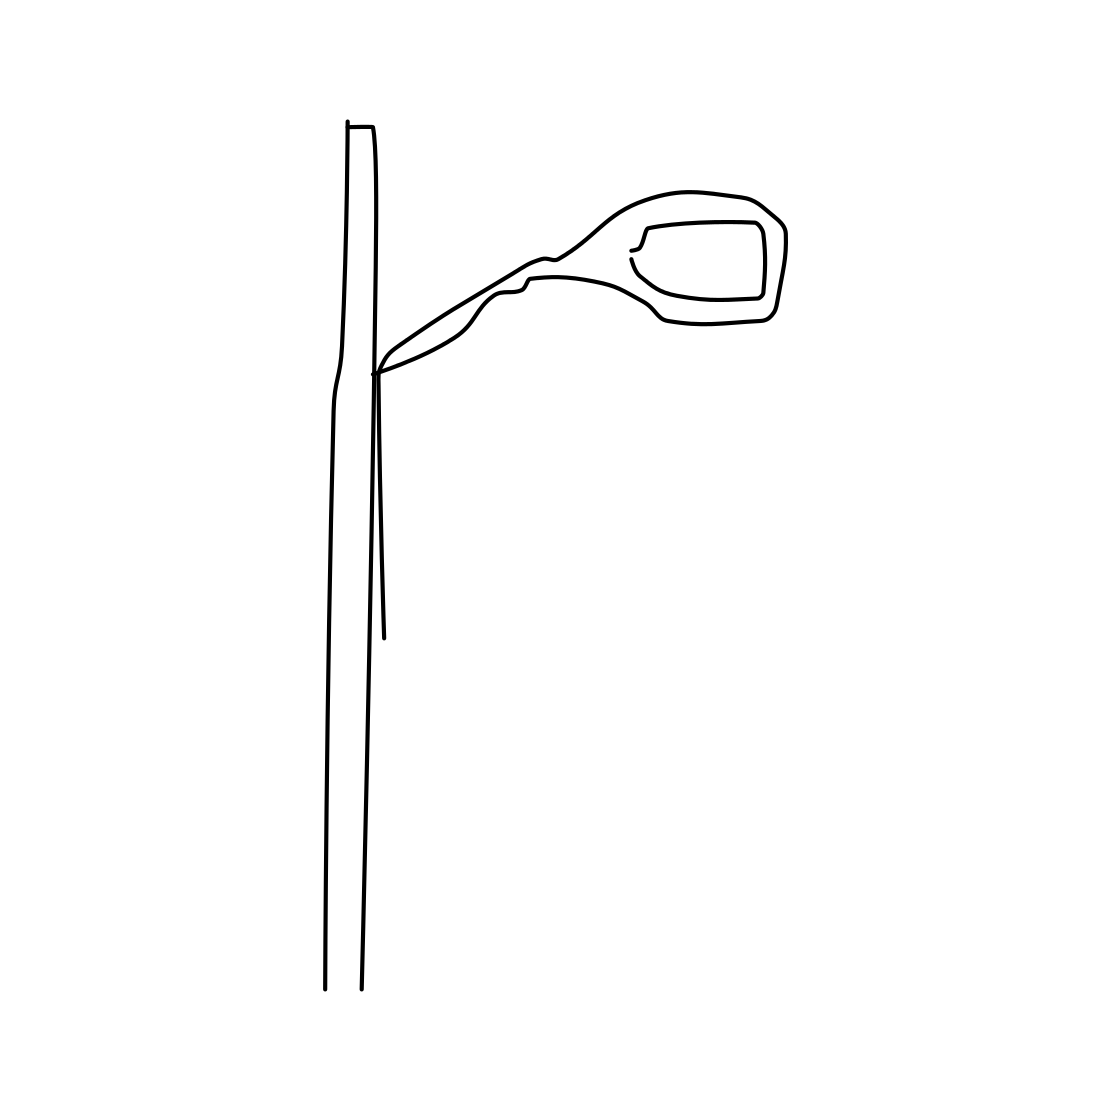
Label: streetlight